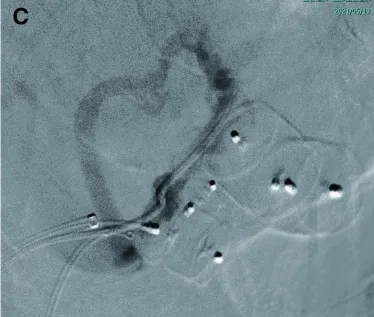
Fig. 2 Angiography during the procedure. (C) A 16-mm AVP II in the neck. Collateral circulation functions for the venous return from the upper branch.
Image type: radiology (mri)